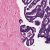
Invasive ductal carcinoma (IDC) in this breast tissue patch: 0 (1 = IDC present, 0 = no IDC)